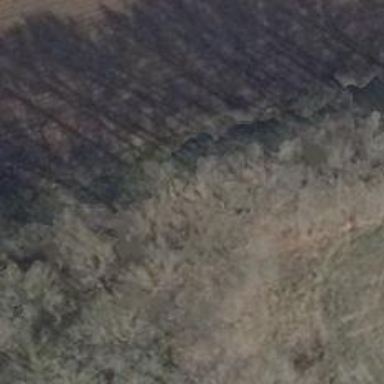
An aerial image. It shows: Row of trees in natural setting.